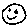
Label: smiley face